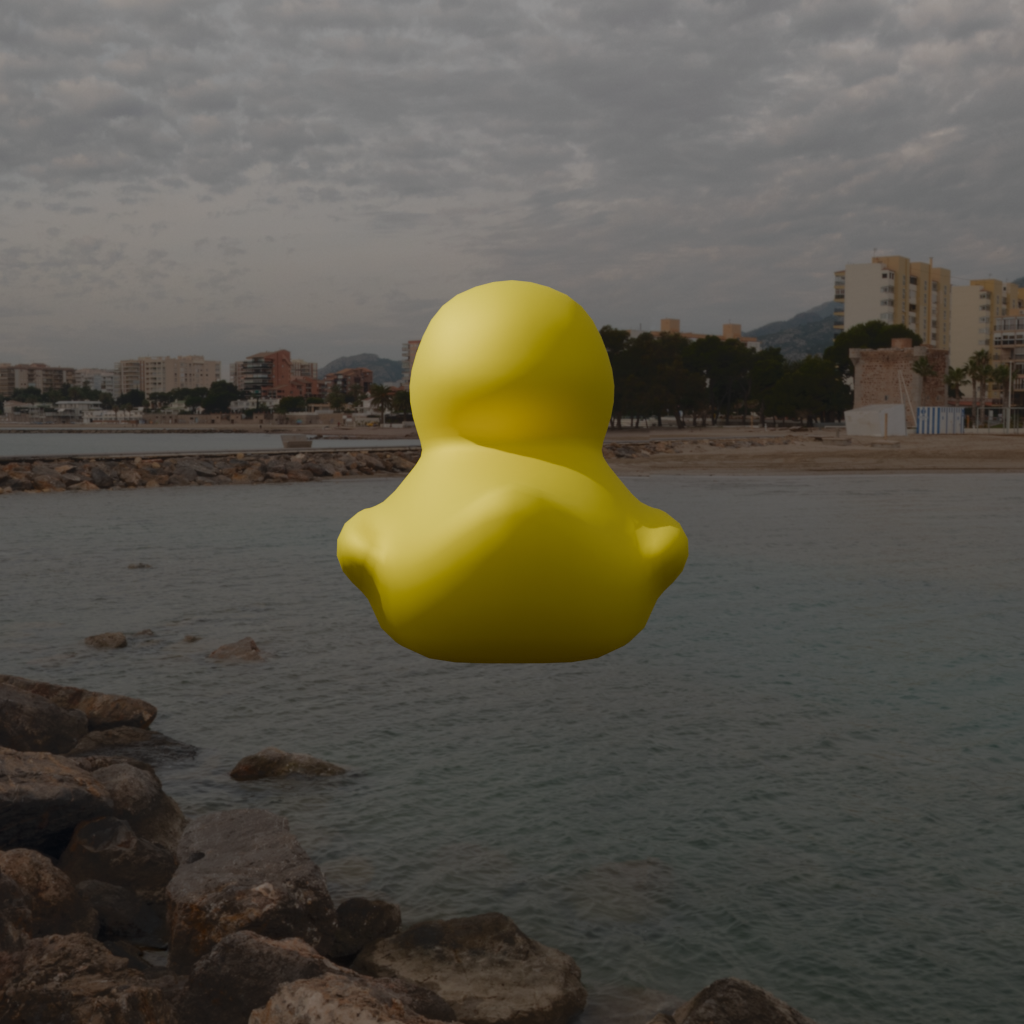
an image of a yellow rubber duck seen from <back> in a rocky pier extending into calm sea with a dramatic cloudy sky at sunset.